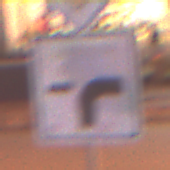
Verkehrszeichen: VerlaufVorfahrtsstrasse9
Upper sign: Vorfahrtsstrasse
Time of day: Night
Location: Outdoor (Urban)
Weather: PartlyCloudy
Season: NotSpecified
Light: Artificial